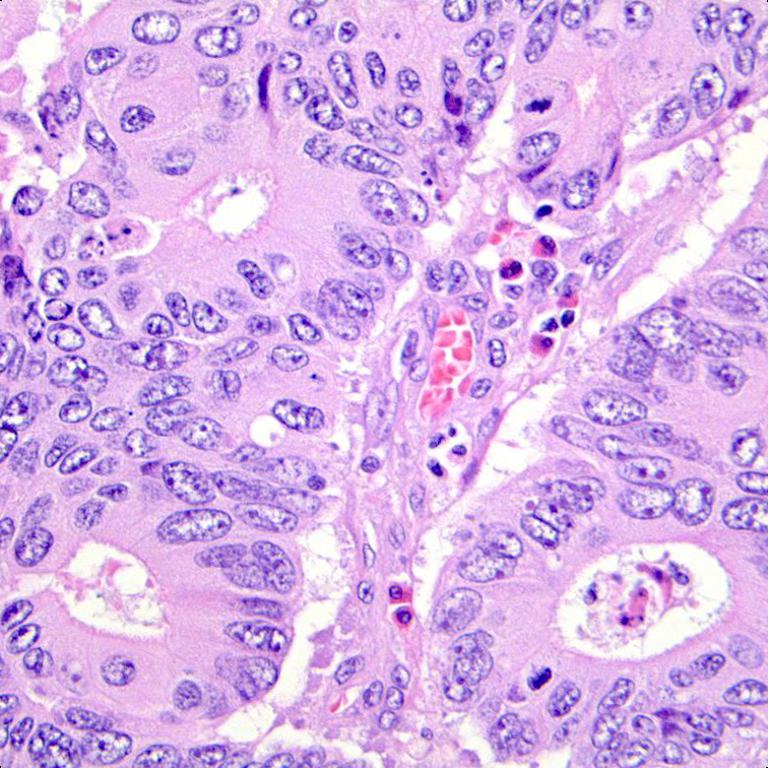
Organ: colon
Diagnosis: adenocarcinomas